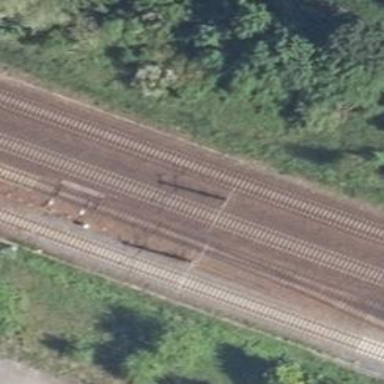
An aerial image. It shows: Railway track with contact lines for electrification.